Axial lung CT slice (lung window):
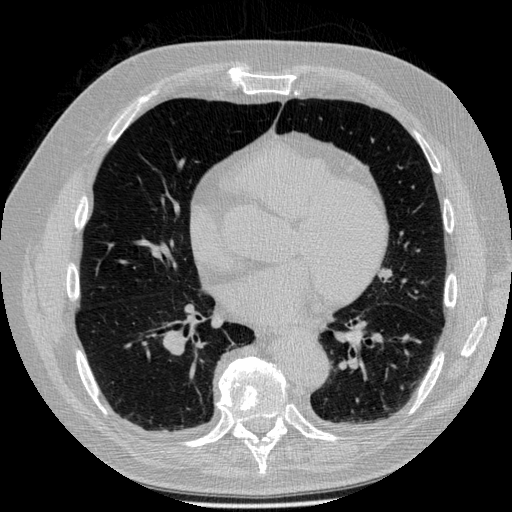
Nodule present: no